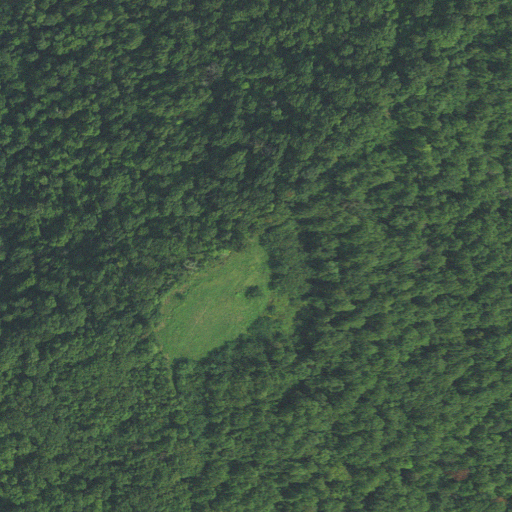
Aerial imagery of mountain in Virginia named Bryant Mountain containing only deciduous forest